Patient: sex M, age 34
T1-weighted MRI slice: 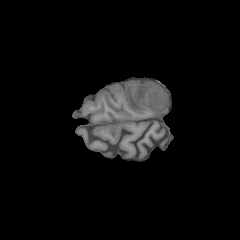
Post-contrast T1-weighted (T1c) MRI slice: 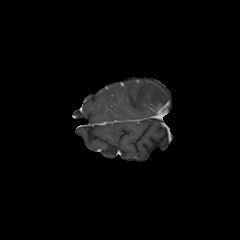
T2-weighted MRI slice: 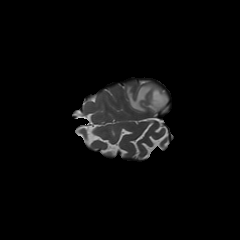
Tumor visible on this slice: yes
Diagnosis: Astrocytoma, IDH-mutant
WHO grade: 3